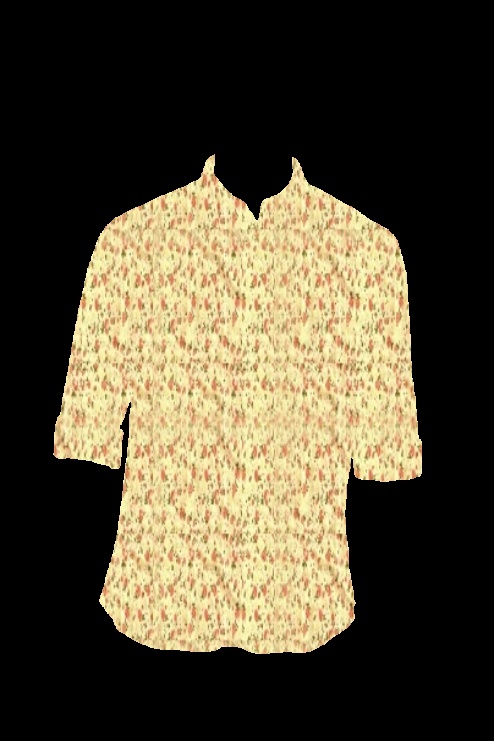
yellow multi floral tee